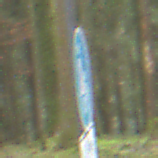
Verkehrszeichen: Gehweg
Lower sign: RichtungsangabeDurchPfeile8
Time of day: Midday
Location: Outdoor (Nature)
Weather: Overcast
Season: NotSpecified
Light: Natural